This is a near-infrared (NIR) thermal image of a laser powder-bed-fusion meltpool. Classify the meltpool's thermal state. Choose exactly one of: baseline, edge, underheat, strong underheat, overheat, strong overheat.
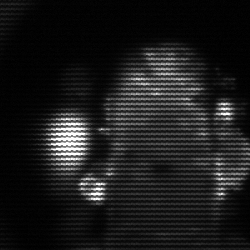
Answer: strong underheat